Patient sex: M
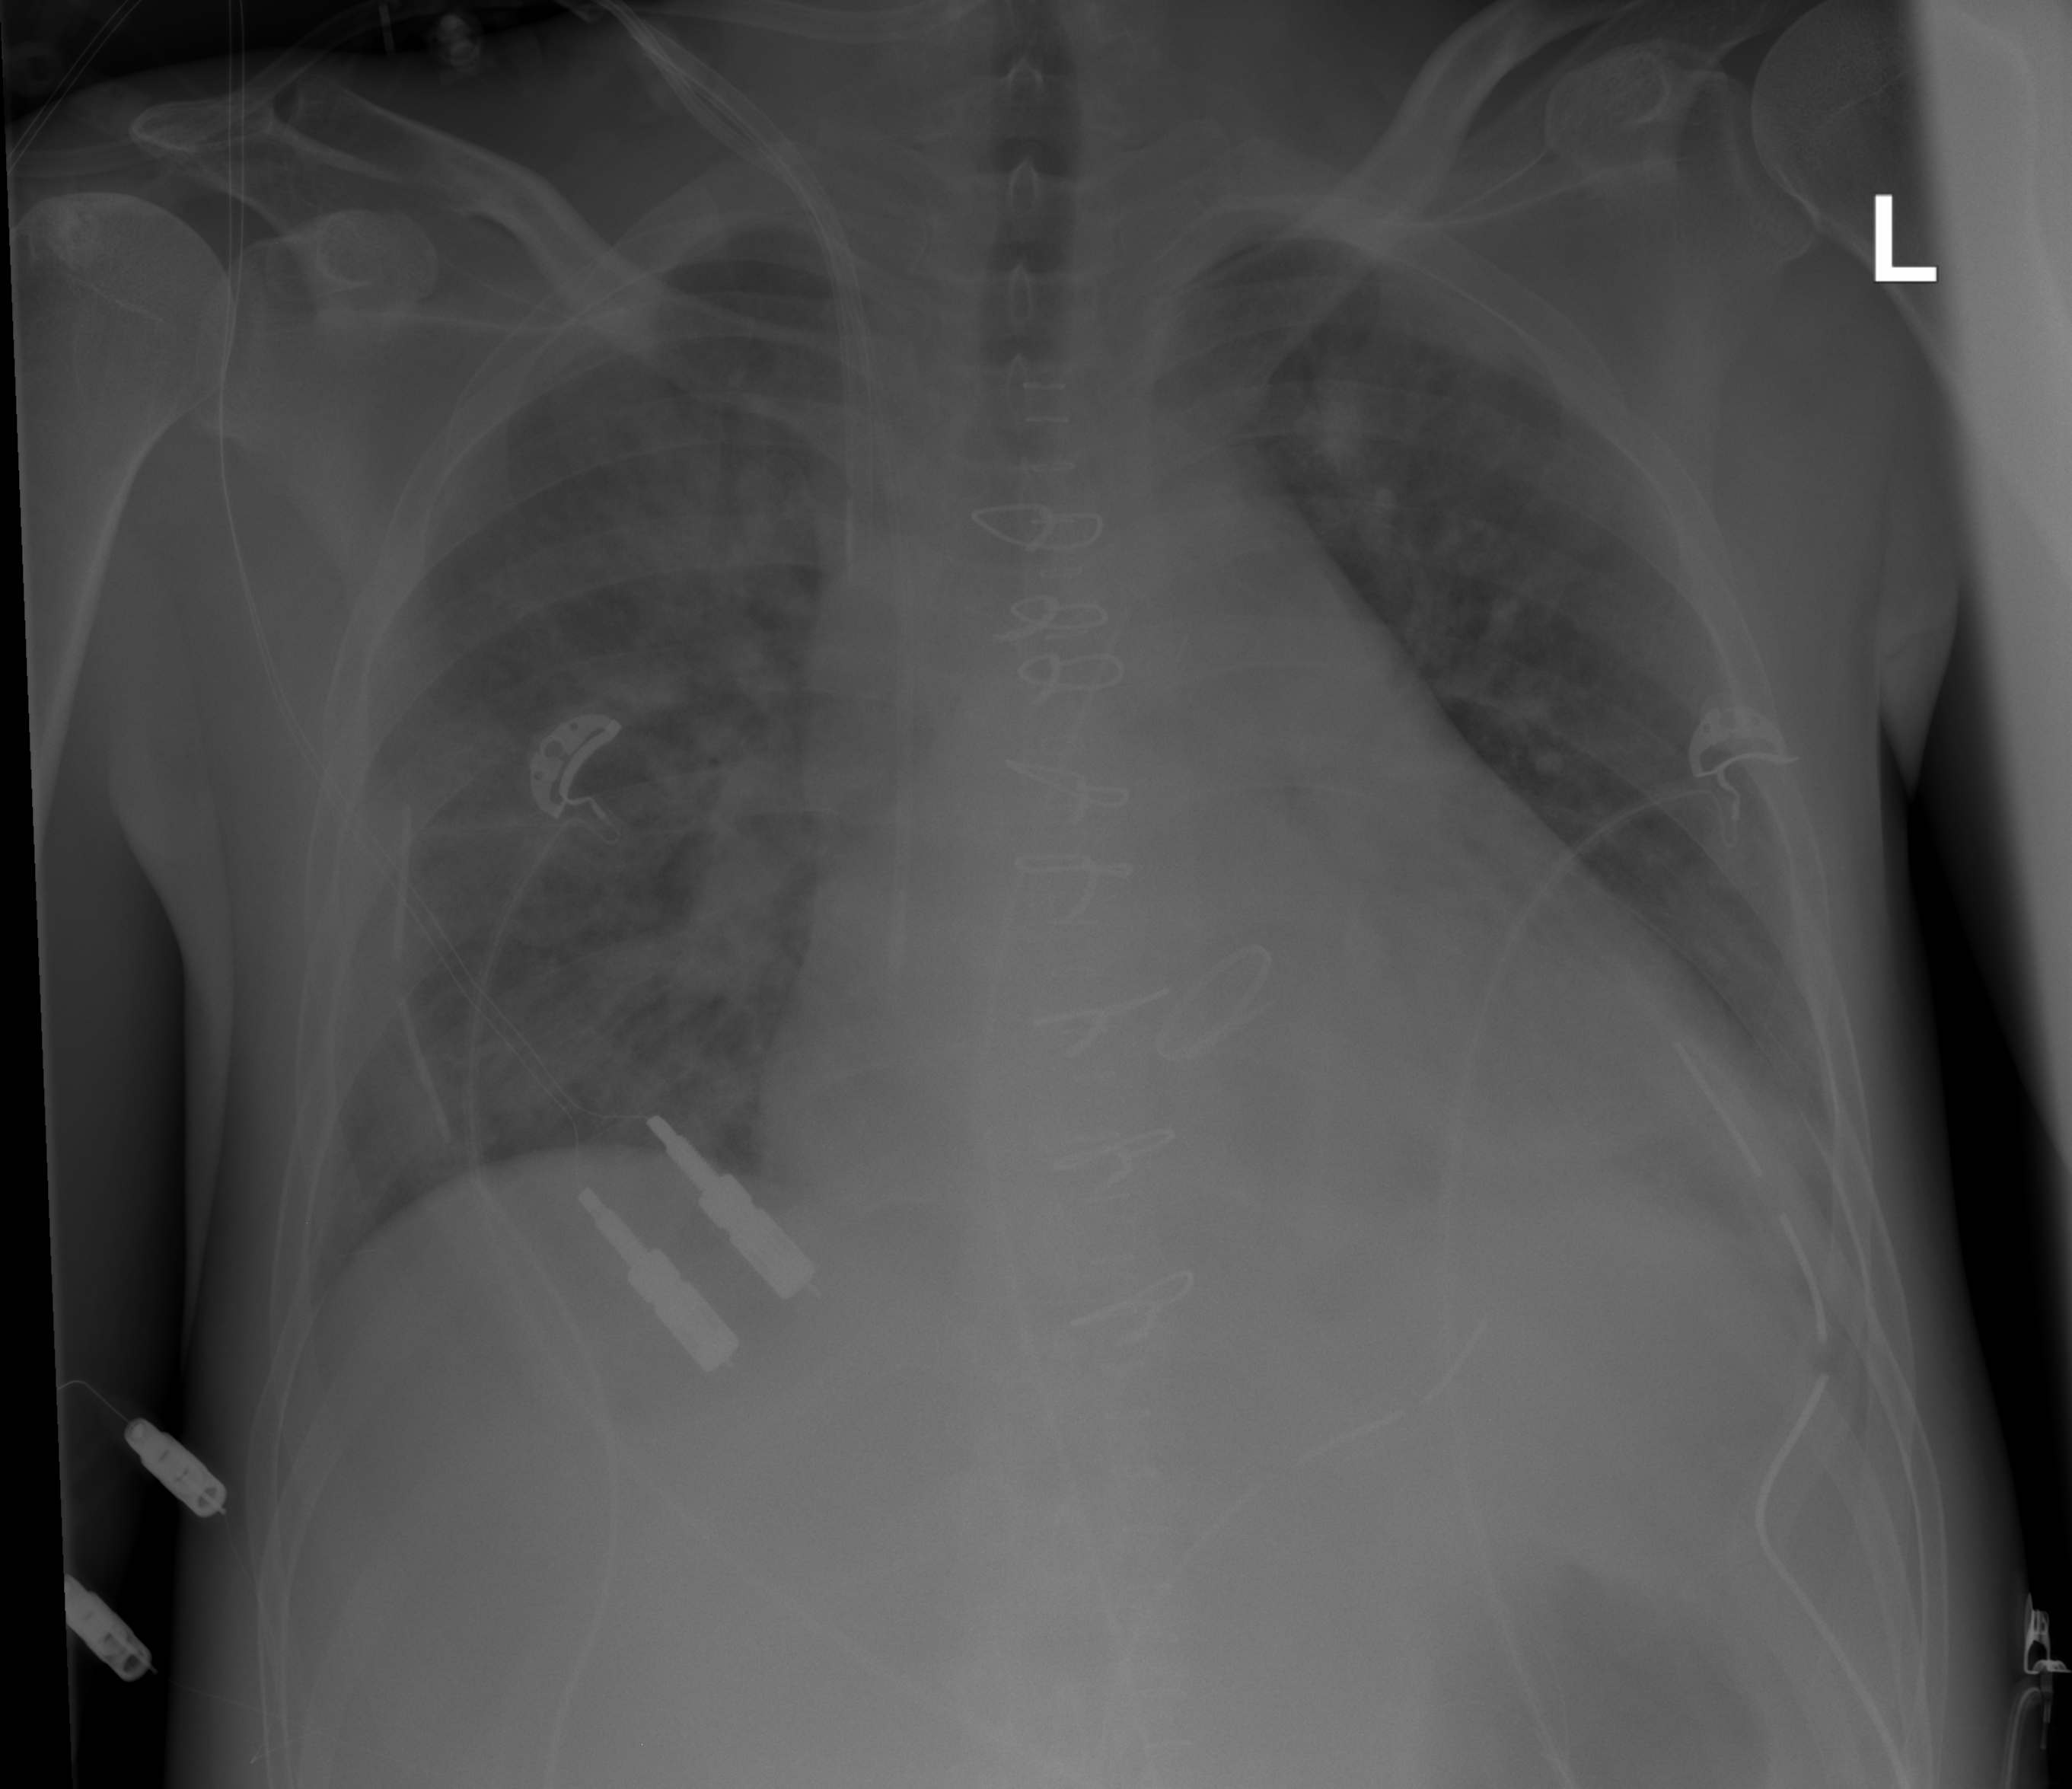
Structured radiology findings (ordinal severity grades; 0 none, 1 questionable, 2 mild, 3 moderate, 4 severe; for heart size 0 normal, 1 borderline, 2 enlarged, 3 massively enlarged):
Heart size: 2
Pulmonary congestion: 3
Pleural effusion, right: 0
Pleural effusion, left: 0
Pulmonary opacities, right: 3
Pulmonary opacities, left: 2
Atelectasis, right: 0
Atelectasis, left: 0